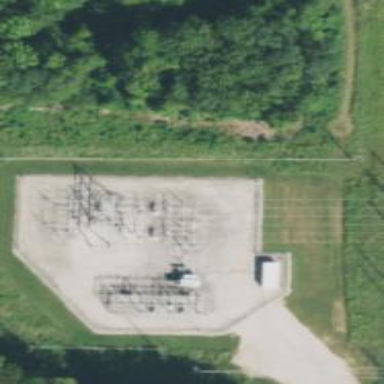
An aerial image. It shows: Switch for power supply.